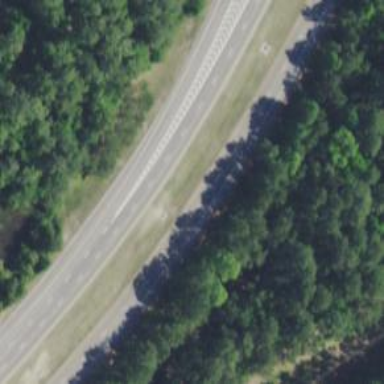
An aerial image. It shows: Trunk link highway.